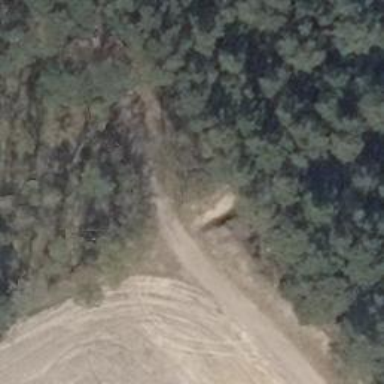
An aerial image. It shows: Sandy track road with grade 4 track type.